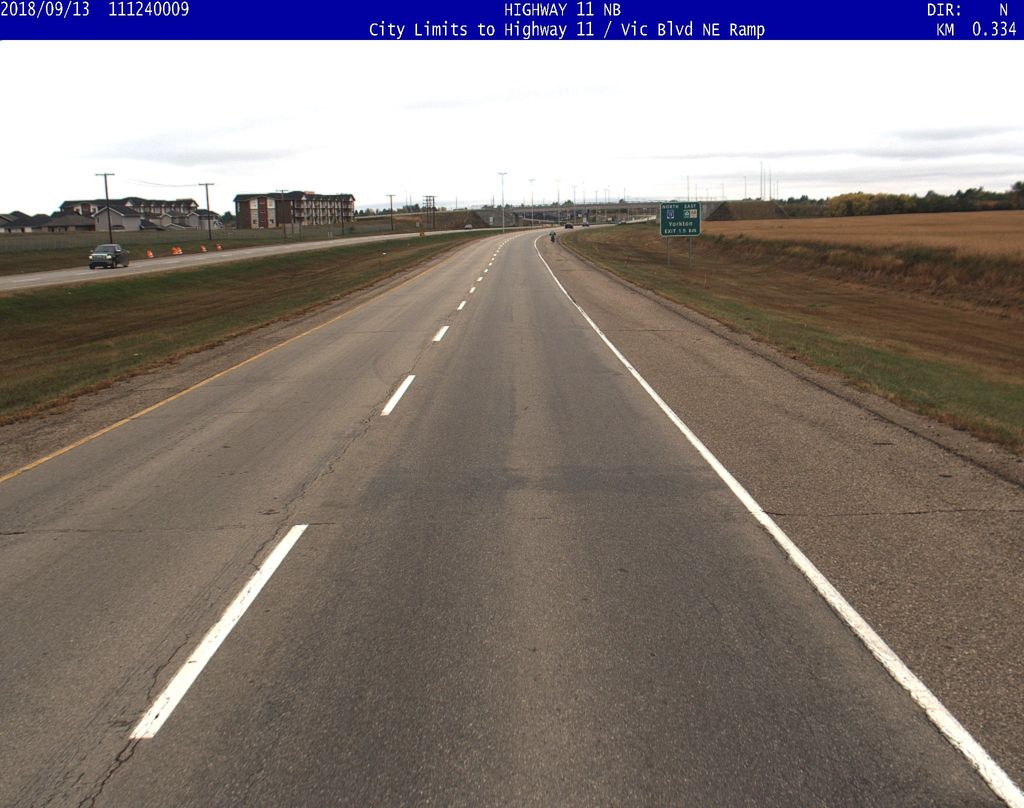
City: saskatoon